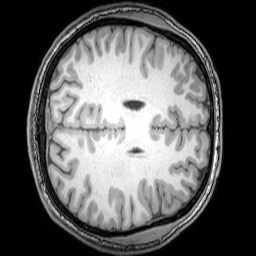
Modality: T1w
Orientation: axial
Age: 21
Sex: male
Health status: healthy
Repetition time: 0.081 s
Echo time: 0.037 s